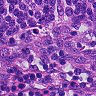
Metastatic tissue present: no